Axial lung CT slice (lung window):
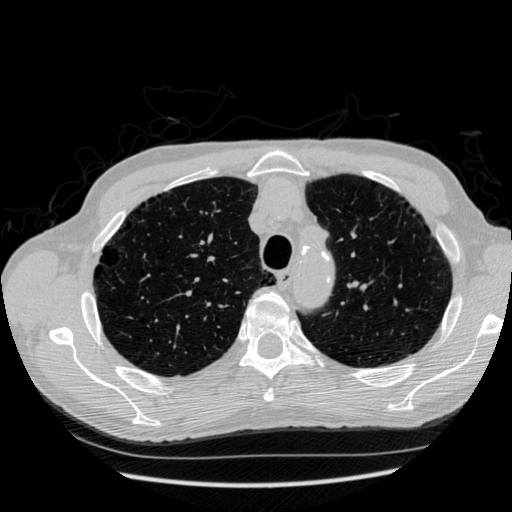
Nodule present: no